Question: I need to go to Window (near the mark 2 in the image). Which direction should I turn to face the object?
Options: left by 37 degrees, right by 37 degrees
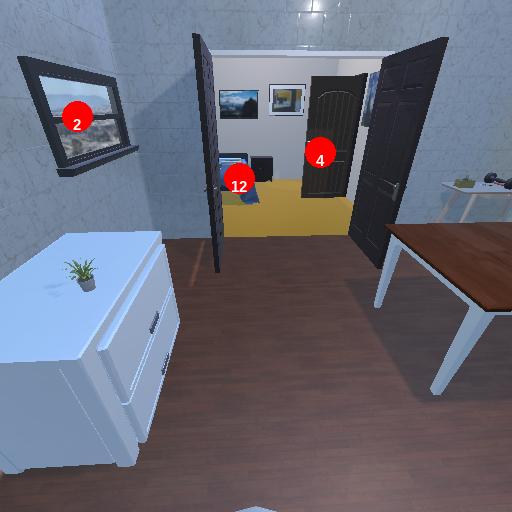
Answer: left by 37 degrees